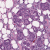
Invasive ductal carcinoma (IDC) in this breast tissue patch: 1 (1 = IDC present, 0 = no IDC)